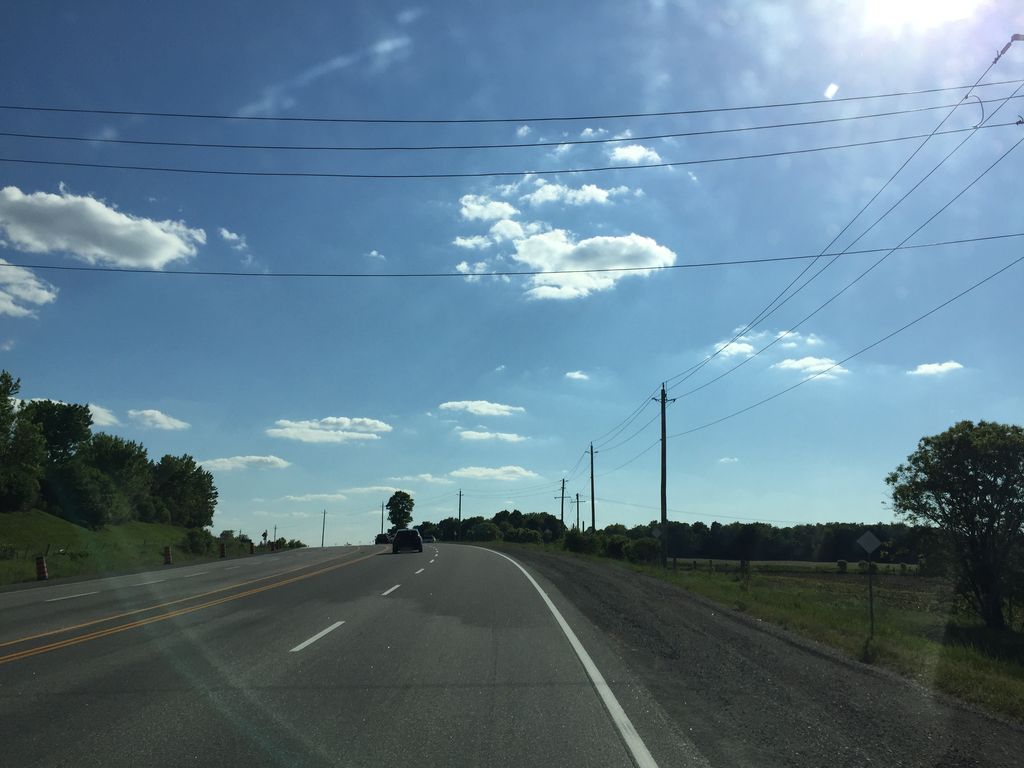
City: kitchener-waterloo